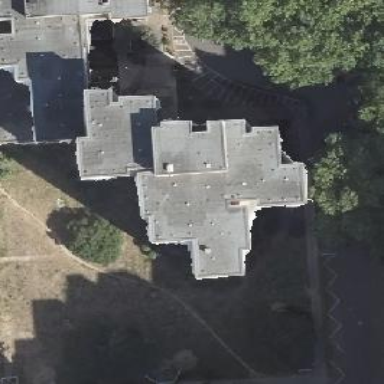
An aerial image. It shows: Apartment building with flat roof.